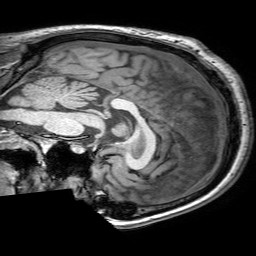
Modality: T1w
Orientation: sagittal
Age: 34
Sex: male
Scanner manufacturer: philips
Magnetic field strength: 3 T